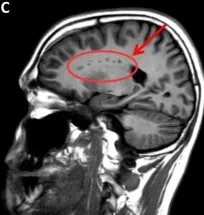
MRI scan sections of the patient's brain reporting the presence of GMH (indicated by arrows and circles). T1W - sagittal section. Arrows indicate areas of subependimal alterated signal (bilateral and asymmetrical PNH:Periventricular Nodular Heterotopia:with heterotopic grey matter stretching all along the ventricular walls, maximum diameter = 5 mm). Note that the shade of grey is the same as that of the cortical grey matter (the same signal intensity), which confirms that it is grey matter:the pathognomonic finding in GMH.
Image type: radiology (mri)